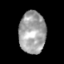
Tissue: skin
Cell type: T cells
Senescence score: 0.7344
Nuclear area (px): 1103
Mean DAPI intensity: 161.323